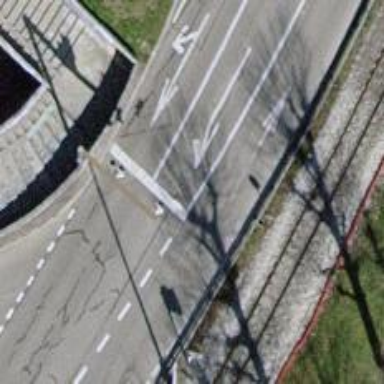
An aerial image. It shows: Primary highway with asphalt surface and designated lane for cyclists.